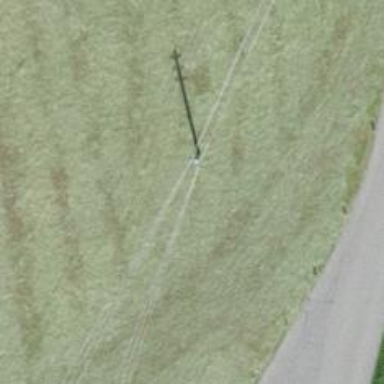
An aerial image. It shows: Minor power line.